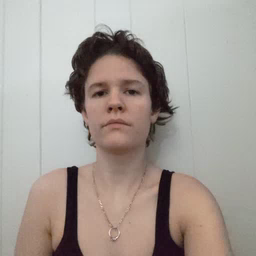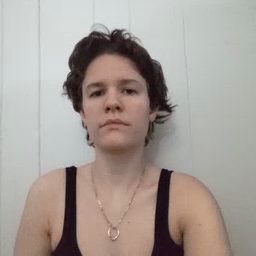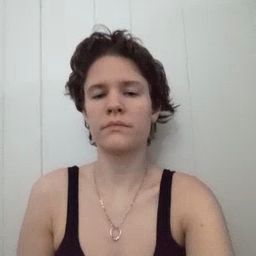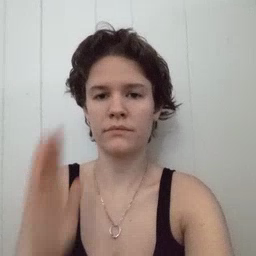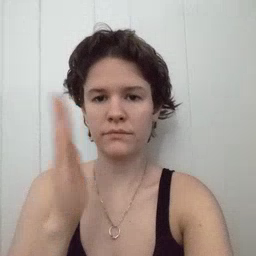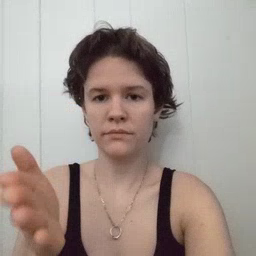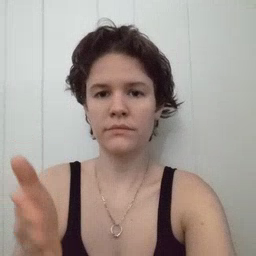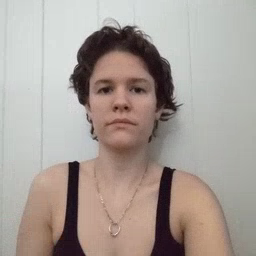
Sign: will